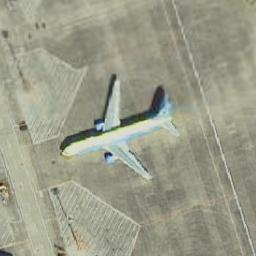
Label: airplane